Here is the wavelet time-frequency representation (scalogram) of a rolling-element bearing's vibration measurement. Based on the visible evidence, which condition applies: normal, inner_race, outer_race, ball?
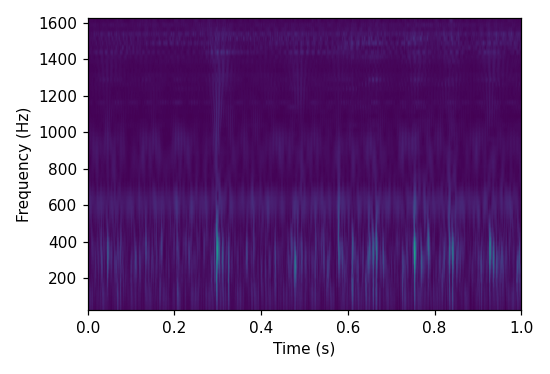
Answer: ball